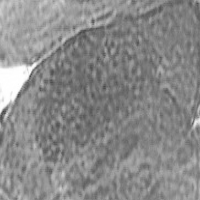
Label: prophase